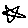
Label: star